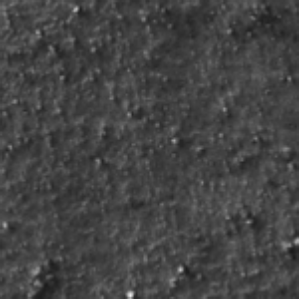
Label: frost